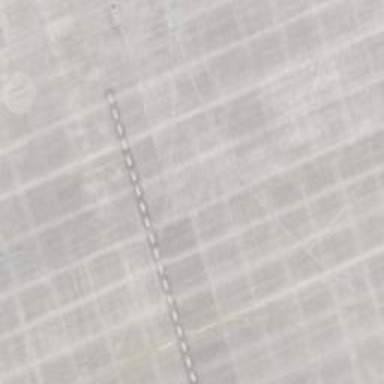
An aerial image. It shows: Taxiway at the airport with concrete surface.